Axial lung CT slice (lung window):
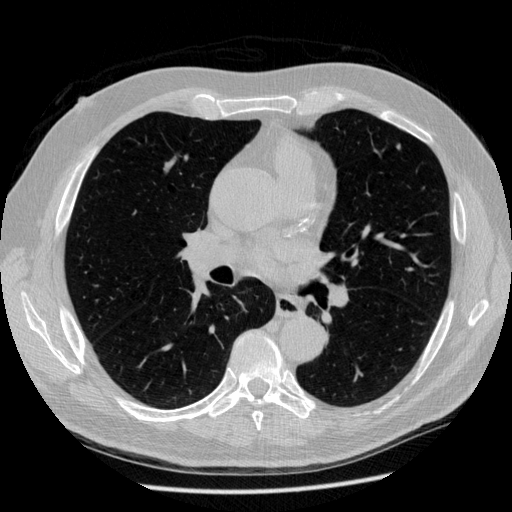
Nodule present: yes
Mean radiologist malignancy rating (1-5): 2.25